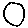
Label: circle